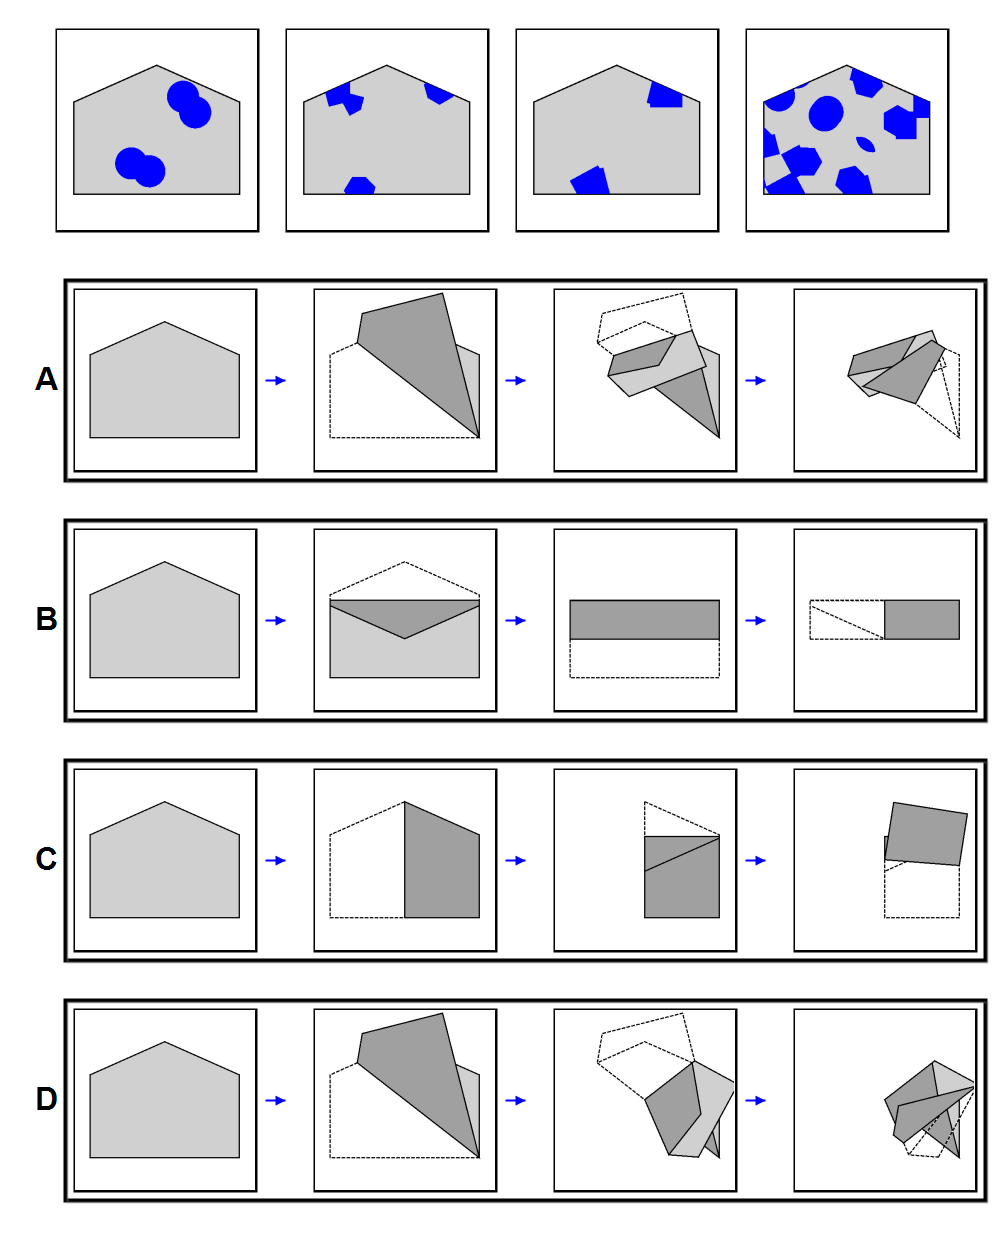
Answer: D